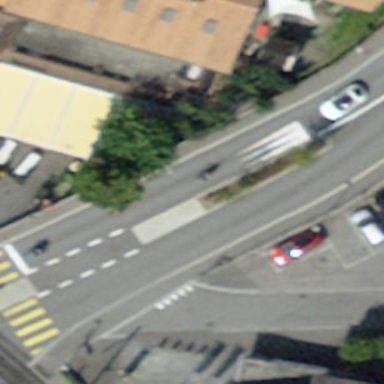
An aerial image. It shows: Restaurant.